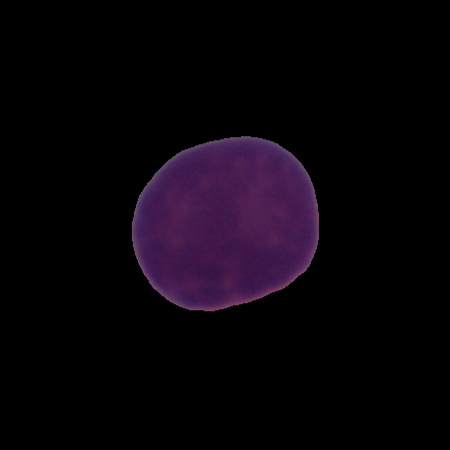
Label: healthy